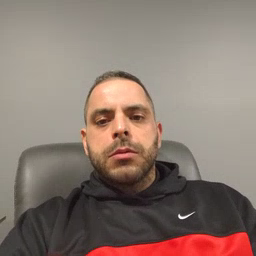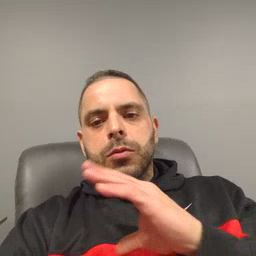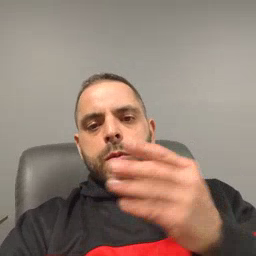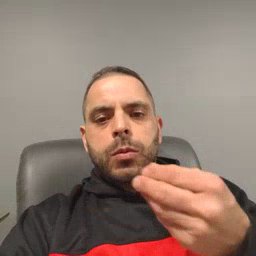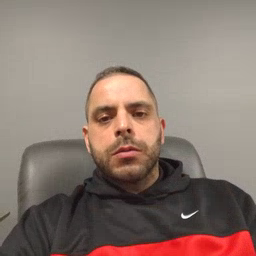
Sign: story